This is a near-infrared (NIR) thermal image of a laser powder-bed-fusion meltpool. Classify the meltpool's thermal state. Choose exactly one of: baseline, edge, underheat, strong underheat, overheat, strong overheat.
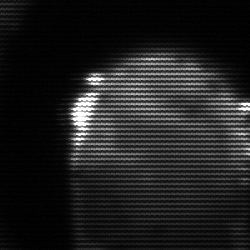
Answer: edge